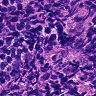
Metastatic tissue present: no